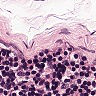
Metastatic tissue present: no